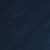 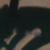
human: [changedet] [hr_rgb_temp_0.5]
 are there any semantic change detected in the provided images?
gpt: An artificial archipelago was realized.